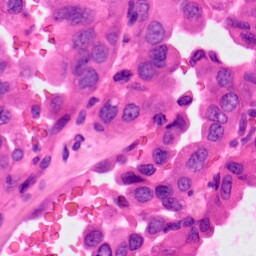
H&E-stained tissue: Lung